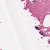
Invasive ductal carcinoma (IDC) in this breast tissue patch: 0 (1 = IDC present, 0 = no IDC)